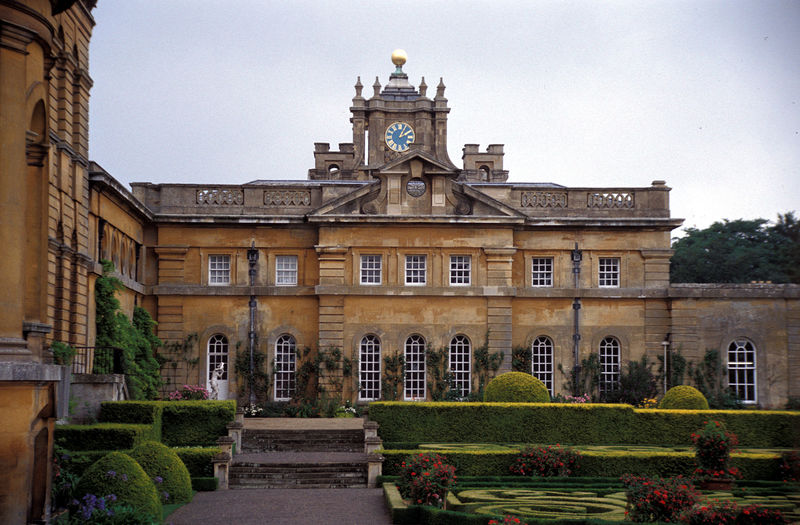
Titel: Außenfassade des östlichen Wirtschaftshofes von Süden
Künstler: John Vanbrugh
Standort: Woodstock, Oxfordshire
Institution: Blenheim Palace
Schlagwörter: baum, blau, flügel, himmel, wolken, bäume, grün, landschaft, ocker, blumen, braun, fenster, grau, lampe, terasse, weiss, anlage, dach, gebäude, haus, park, rosen, rot, schloss, weg, beige, architektur, stein, strauch, brüstung, büsche, gitter, sträucher, wege, gold, pflanzen, england, wald, turm, garten, skulptur, ansicht, fassade, giebel, allee, hecke, kies, rundbogen, treppe, treppen, uhr, geländer, stufe, stufen, baumkrone, foto, fotografie, photographie, eingang, fensterrahmen, kloster, palast, balustrade, regenrinne, scheiben, kugel, rathaus, photo, dreiecksgiebel, rustika, villa, efeu, putz, risalit, fensterscheiben, farbfoto, anwesen, beet, beete, etagen, geschosse, regenrohr, ballustrade, golden, buchs, fenstersprossen, orangerie, stockwerke, terrassen, englischer garten, ziffernblatt, aufnahme, labyrinth, landsitz, dachrinne, rosenstock, turmuhr, dachterrasse, seitenflügel, bogenfenster, nebengebäude, buchsbaum, hecken, nebenhaus, sträuche, parklandschaft, fallrohr, pgotographie, tuja, neonröhre, kletterrosen, blenheim palace, stagen, baus, topiory, heckenschnitt, gelb kugel, bucchs, blumenbüsche, buchsbaum uhr